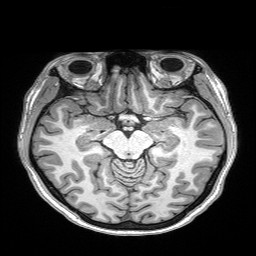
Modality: T1w
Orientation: coronal